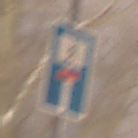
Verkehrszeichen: SackgasseFussgaengerDurchlaessig
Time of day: Night
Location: Outdoor (Urban)
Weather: Overcast
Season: Winter
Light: Artificial